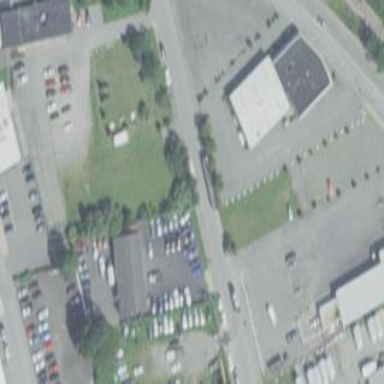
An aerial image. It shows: Parking area.